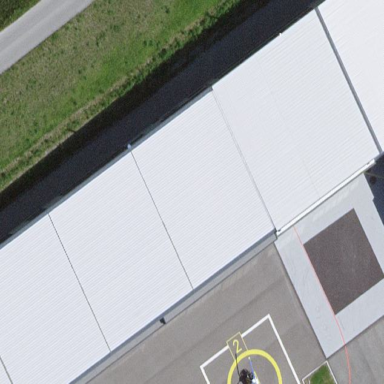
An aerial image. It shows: Hangar building.